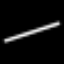
Label: line